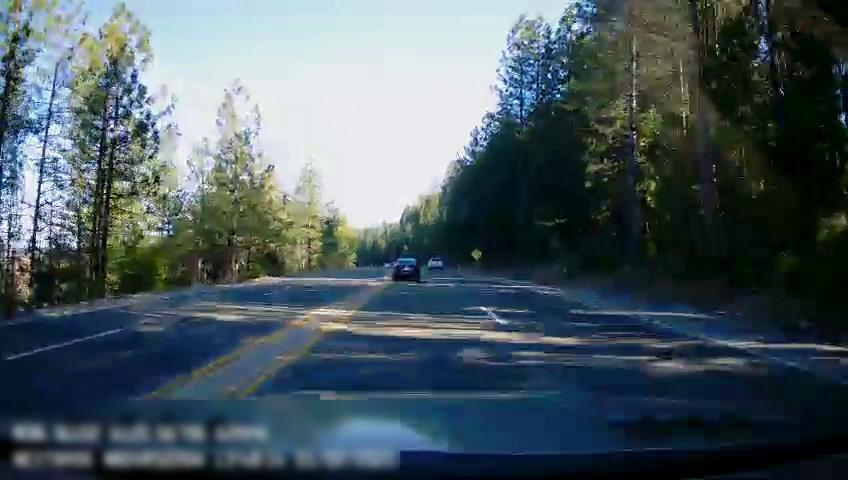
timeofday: Day
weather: Sunny
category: Drivable Space
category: Vehicles | Car
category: Vehicles | Truck
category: Lanes | Alternate Lane
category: Lanes | Current Lane
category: Lanes | Current Lane
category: Lanes | Opposite Lane
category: Lanes | Opposite Lane
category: Lanes | Opposite Lane
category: Traffic | Signs